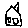
Label: house